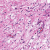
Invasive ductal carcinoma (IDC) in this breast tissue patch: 0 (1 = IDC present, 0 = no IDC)